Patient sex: M
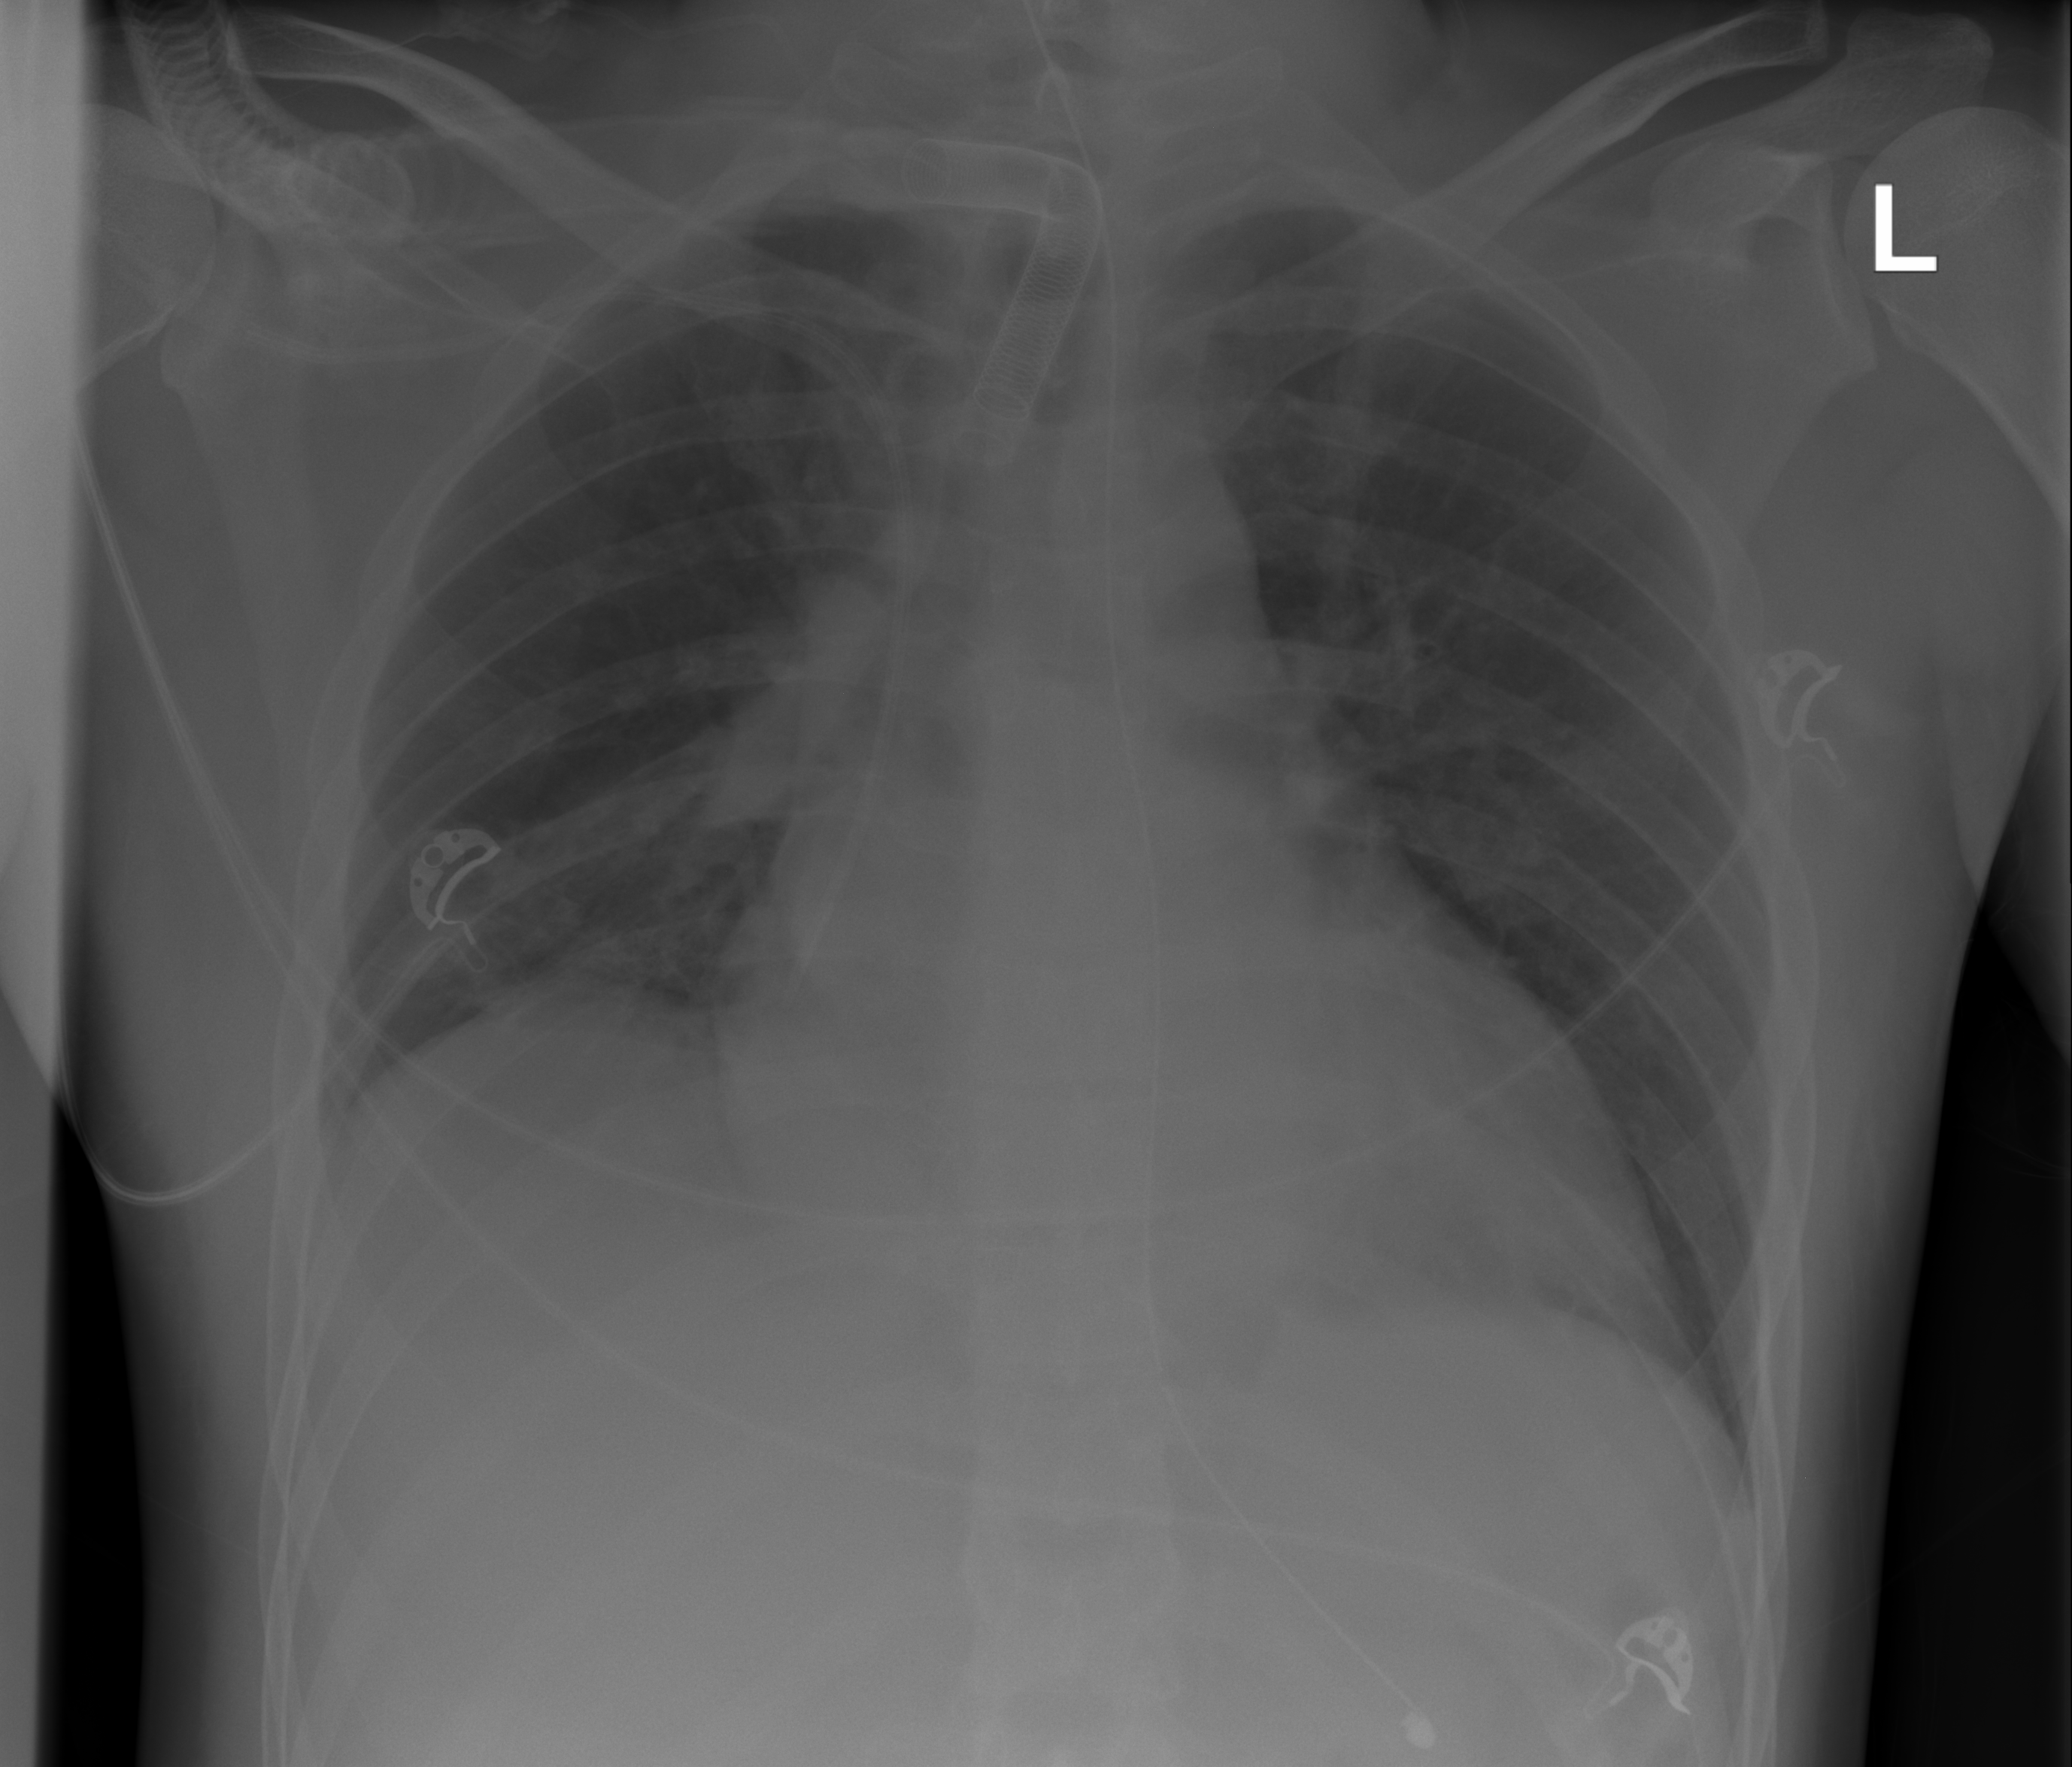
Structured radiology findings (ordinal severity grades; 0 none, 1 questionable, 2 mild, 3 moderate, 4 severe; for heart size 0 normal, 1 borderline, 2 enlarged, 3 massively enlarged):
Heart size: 2
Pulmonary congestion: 0
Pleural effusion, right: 0
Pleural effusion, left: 0
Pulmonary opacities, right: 0
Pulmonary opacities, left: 0
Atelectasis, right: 2
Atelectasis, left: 1